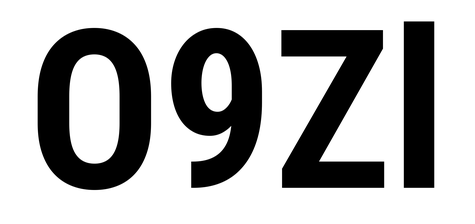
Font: Roboto_Condensed_Bold